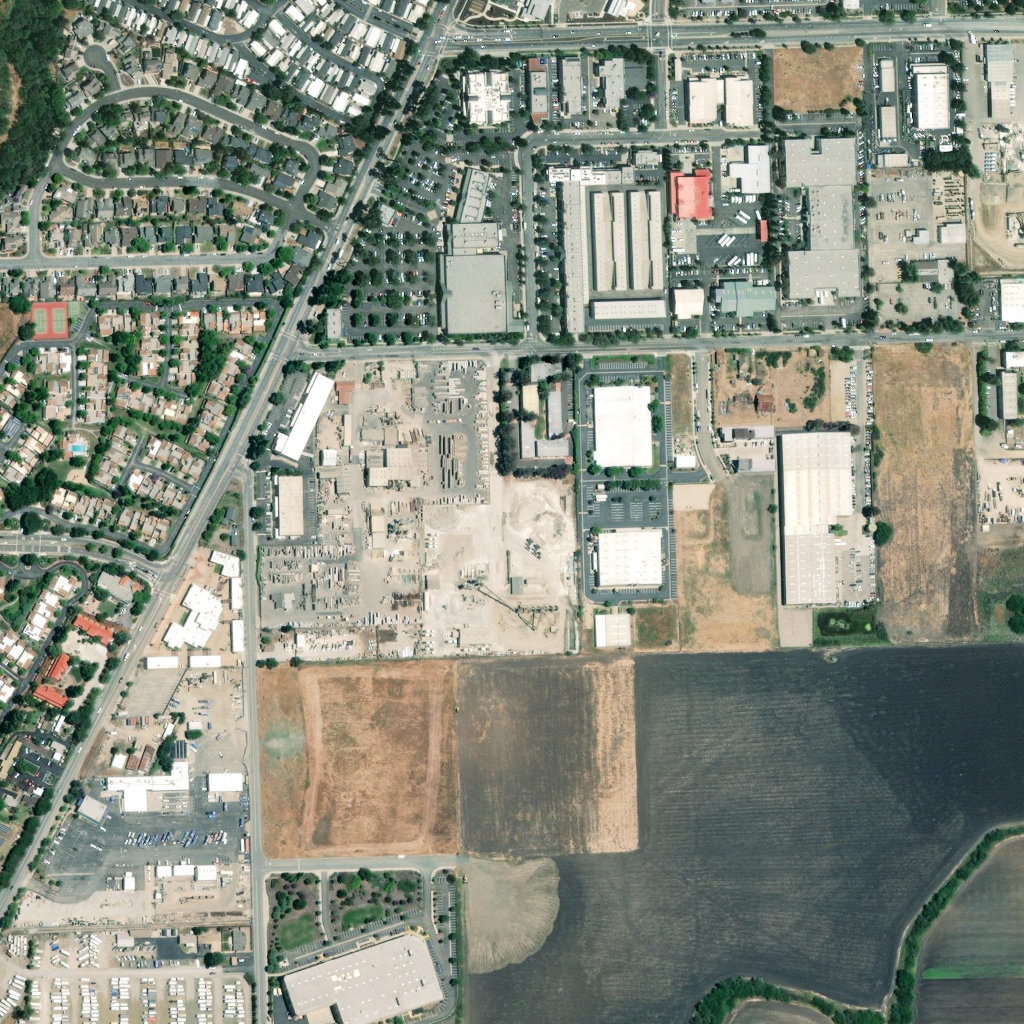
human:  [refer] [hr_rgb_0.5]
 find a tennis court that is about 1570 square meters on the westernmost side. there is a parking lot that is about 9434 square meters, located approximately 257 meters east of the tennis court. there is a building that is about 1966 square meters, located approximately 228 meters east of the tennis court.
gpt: <box>[[3, 29, 8, 33, 0]]</box>

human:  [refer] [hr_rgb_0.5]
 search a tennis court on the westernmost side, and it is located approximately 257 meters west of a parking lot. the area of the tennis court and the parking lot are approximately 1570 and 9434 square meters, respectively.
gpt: <box>[[2, 29, 7, 33, 0]]</box>

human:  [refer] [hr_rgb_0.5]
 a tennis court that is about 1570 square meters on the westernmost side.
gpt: <box>[[2, 29, 7, 33, 0]]</box>